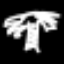
Label: palm tree